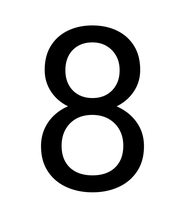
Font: Roboto_Regular